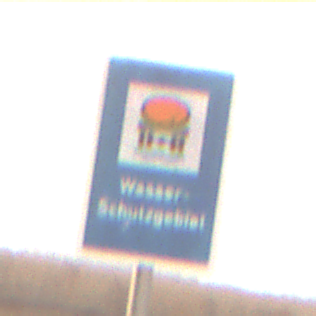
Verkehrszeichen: Wasserschutzgebiet
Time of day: SunriseSunset
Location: Outdoor (Nature)
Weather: PartlyCloudy
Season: NotSpecified
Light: Natural